Aerial crown-view tile of a tropical tree (Barro Colorado Island, Panama), acquired 20241112:
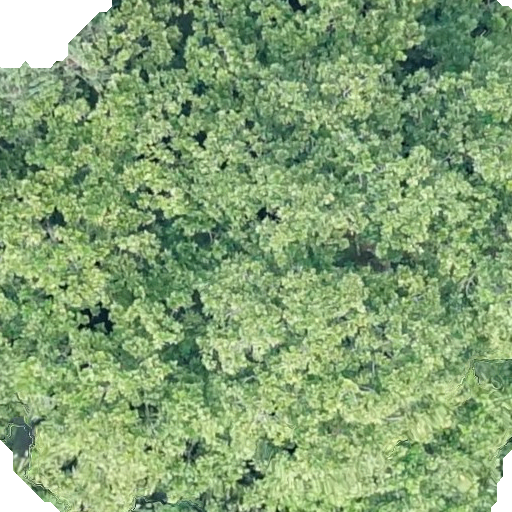
Species: Anacardium excelsum
GBIF accepted scientific name: Anacardium excelsum
Crown area: 575.34 m²